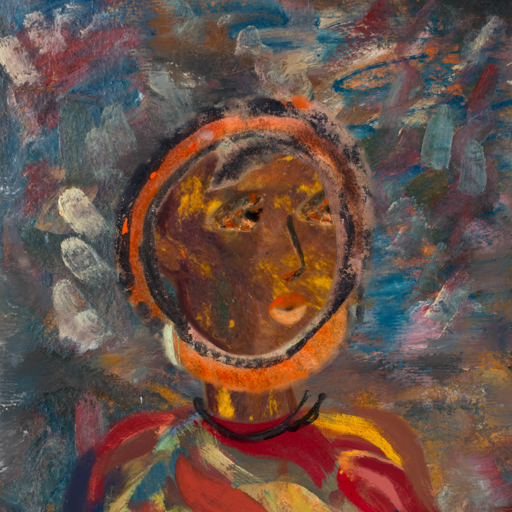
Background: Boggyland, Head And Neck Side: Comrade, Face Side: Gypsy_Queen, Bust: Mother_And_Son_Son, Hair Side: Childish, Head Accessory: Blank, Second Necklace: Blank, Necklace: Orphan, Baby: Blank